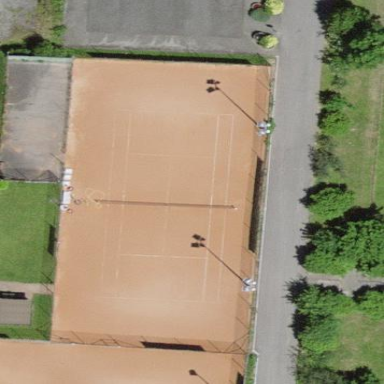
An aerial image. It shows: Tennis court on pitch designated for leisure land.